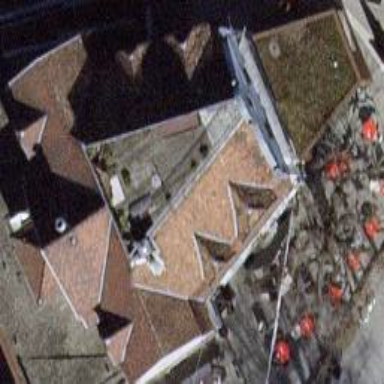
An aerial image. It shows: Restaurant building.